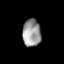
Tissue: prostate
Cell type: Epithelial cells
Senescence score: 0.316
Nuclear area (px): 492
Mean DAPI intensity: 153.581